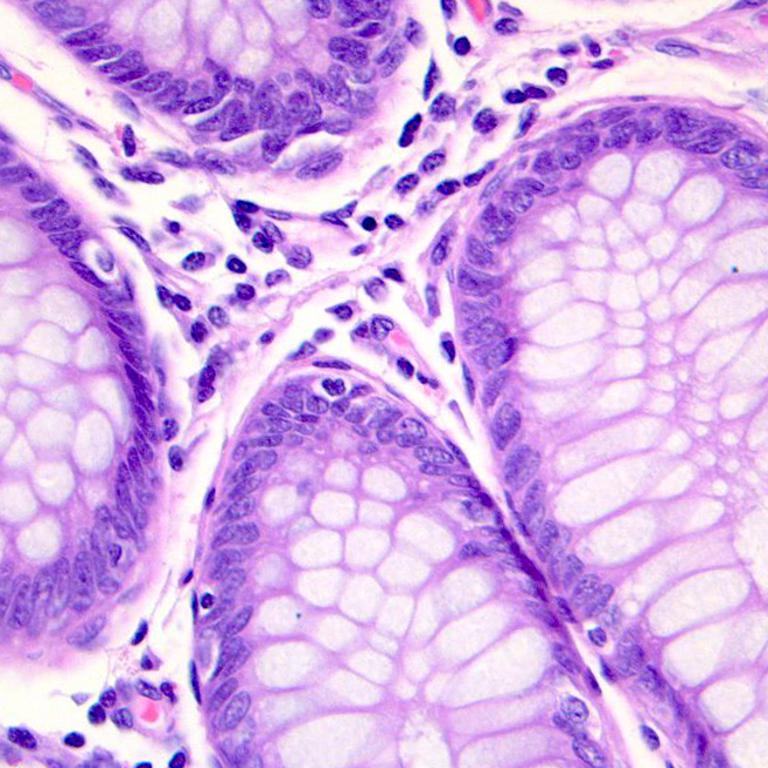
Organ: colon
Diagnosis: benign